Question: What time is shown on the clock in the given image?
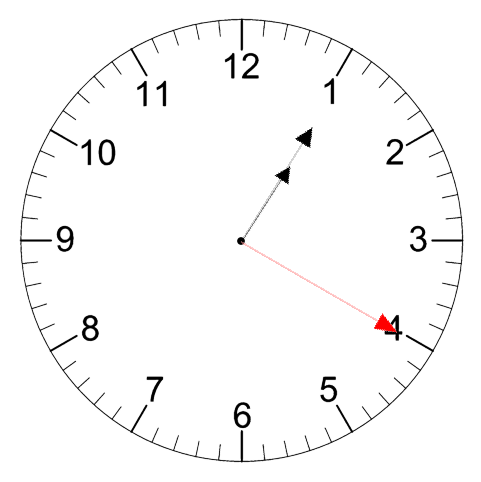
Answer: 01:05:20